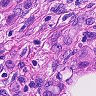
Metastatic tissue present: yes